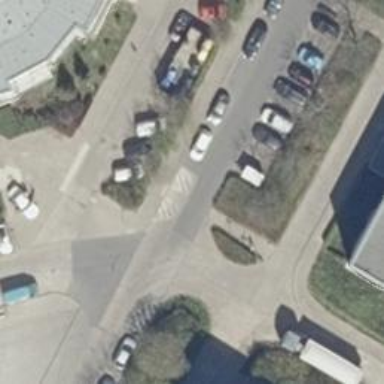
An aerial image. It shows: Unmarked crossing on the road.